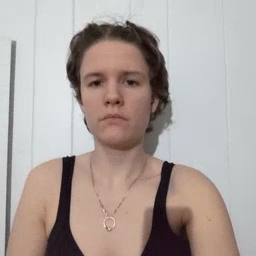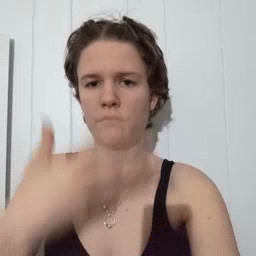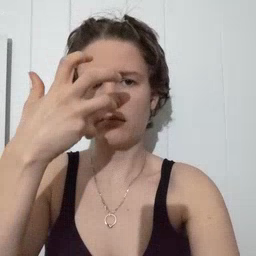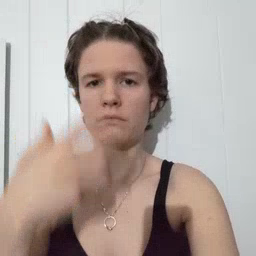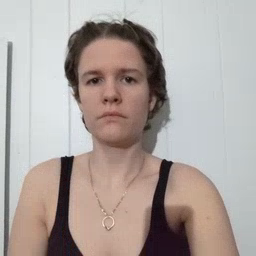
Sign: mad